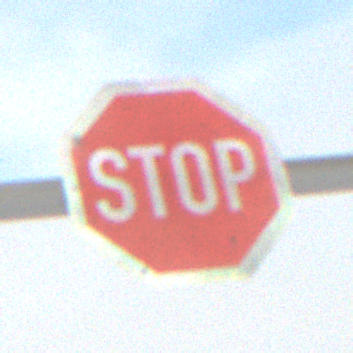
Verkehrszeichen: Stop
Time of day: MorningAfternoon
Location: Outdoor (Nature)
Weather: Overcast
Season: Winter
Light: Natural